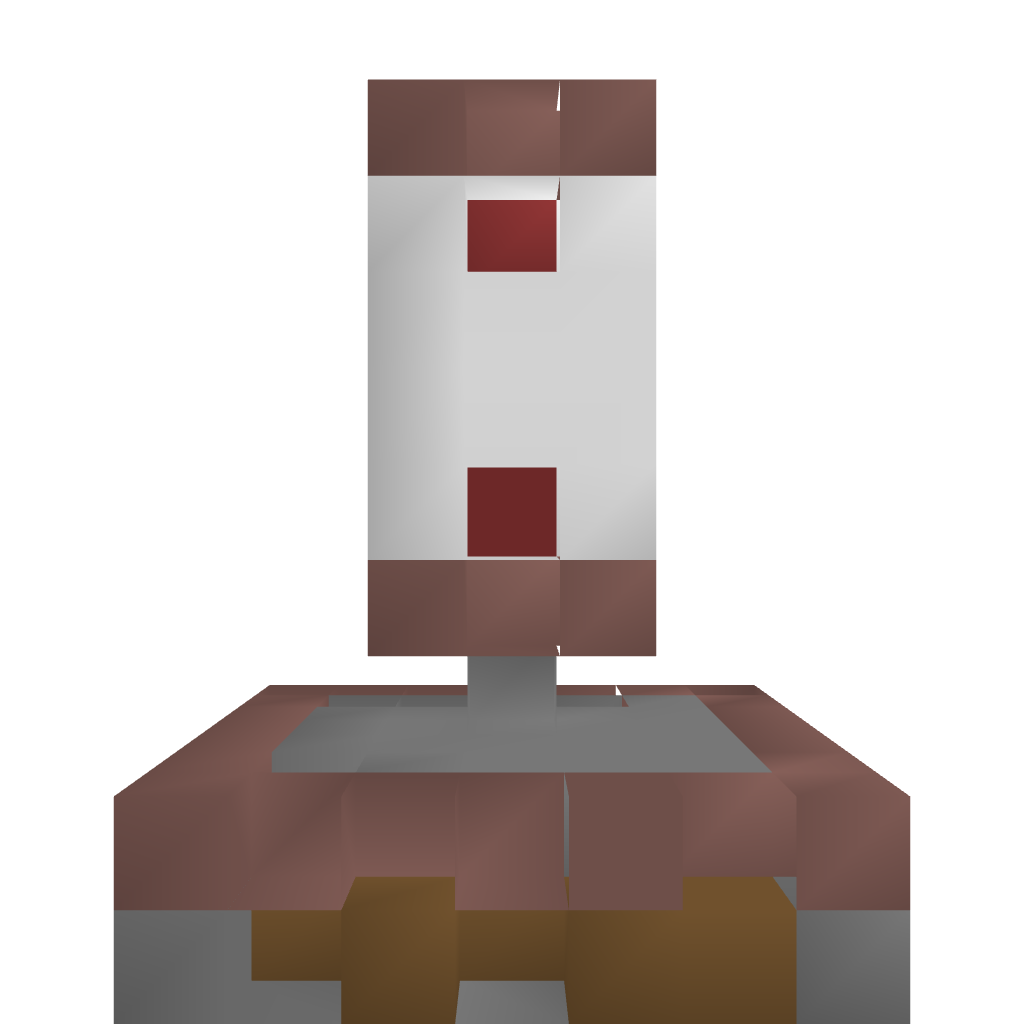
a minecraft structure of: Goblet of Fire bad low quality